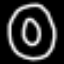
Label: donut